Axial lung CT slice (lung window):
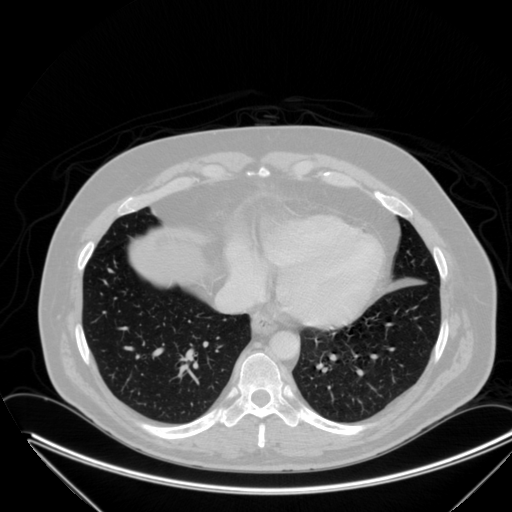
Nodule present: no